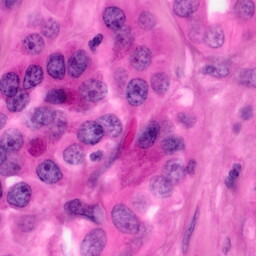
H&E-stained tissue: Pancreatic